Field crop: maize
Growth stage: 2
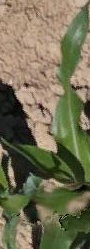
Species: maize